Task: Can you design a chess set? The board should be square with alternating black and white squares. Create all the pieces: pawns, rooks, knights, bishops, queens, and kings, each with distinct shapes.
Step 293:
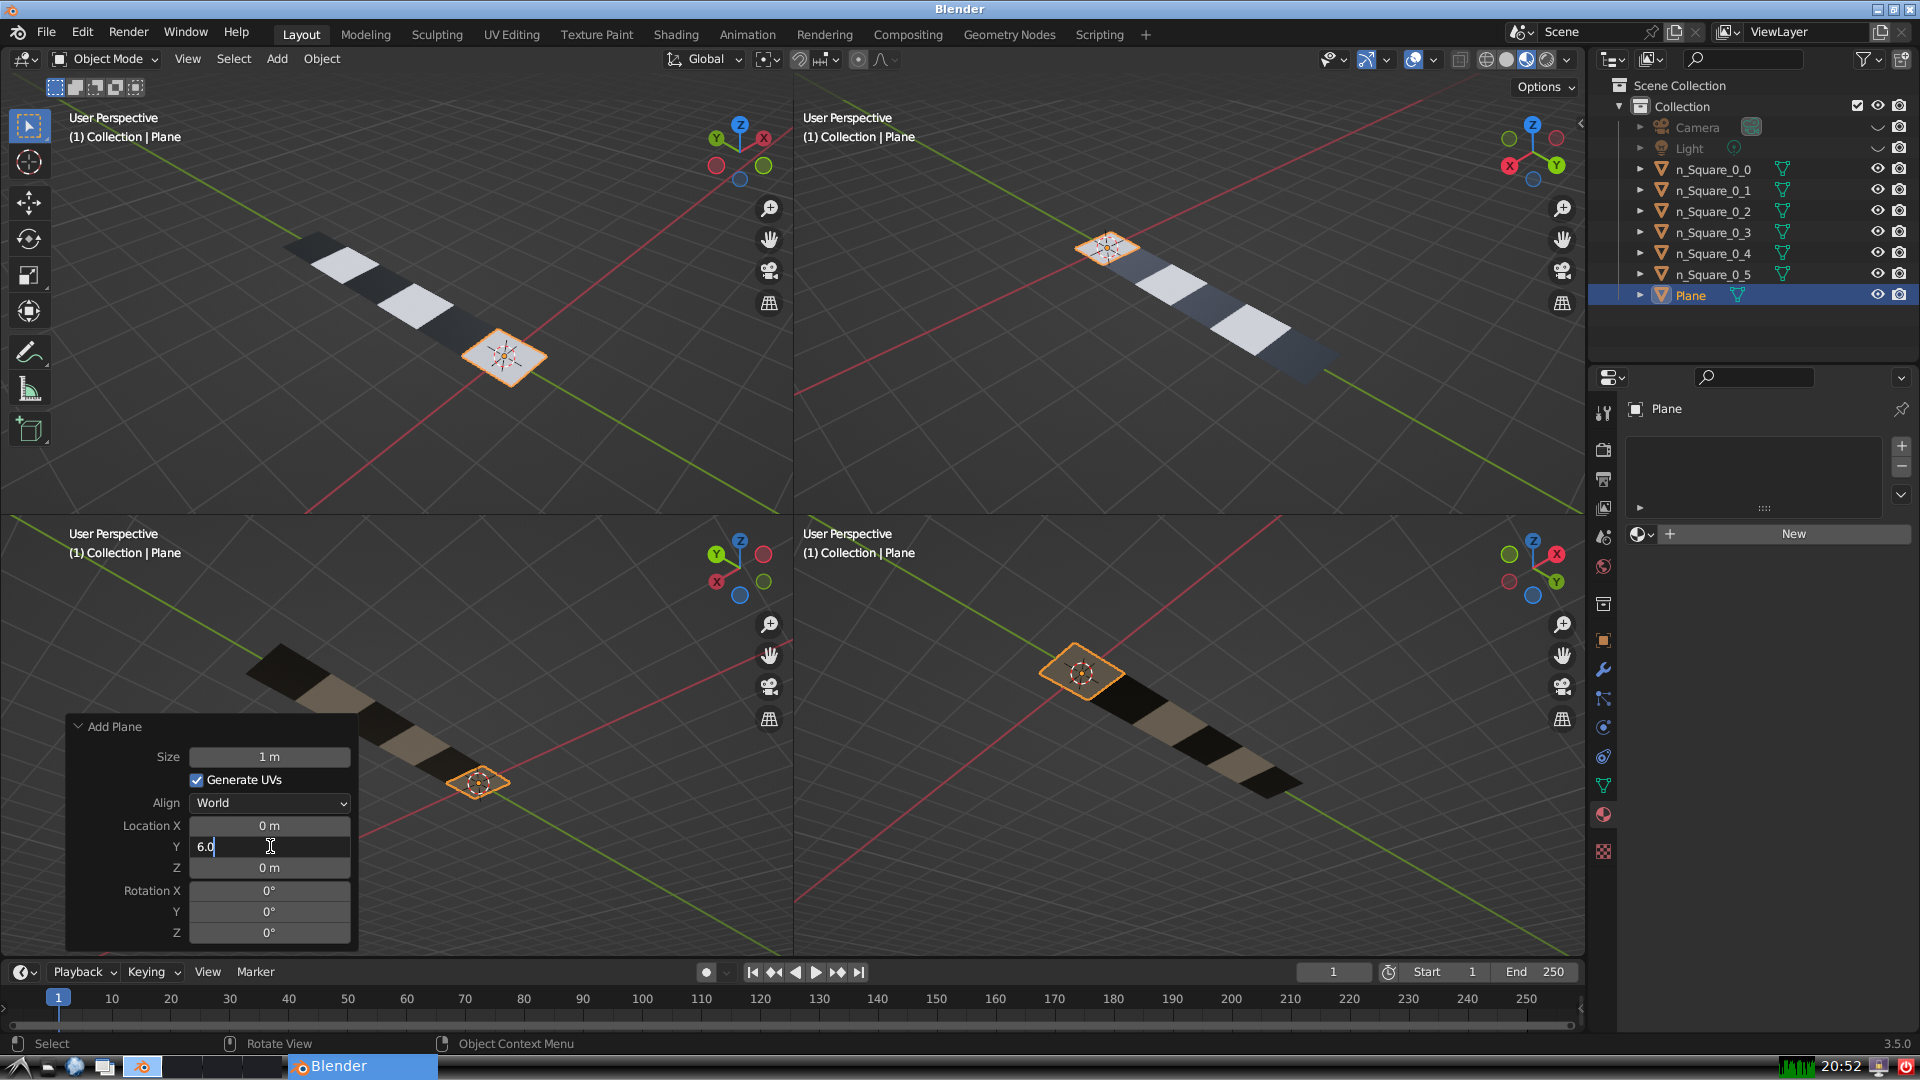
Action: {"key_press": ['Return']}